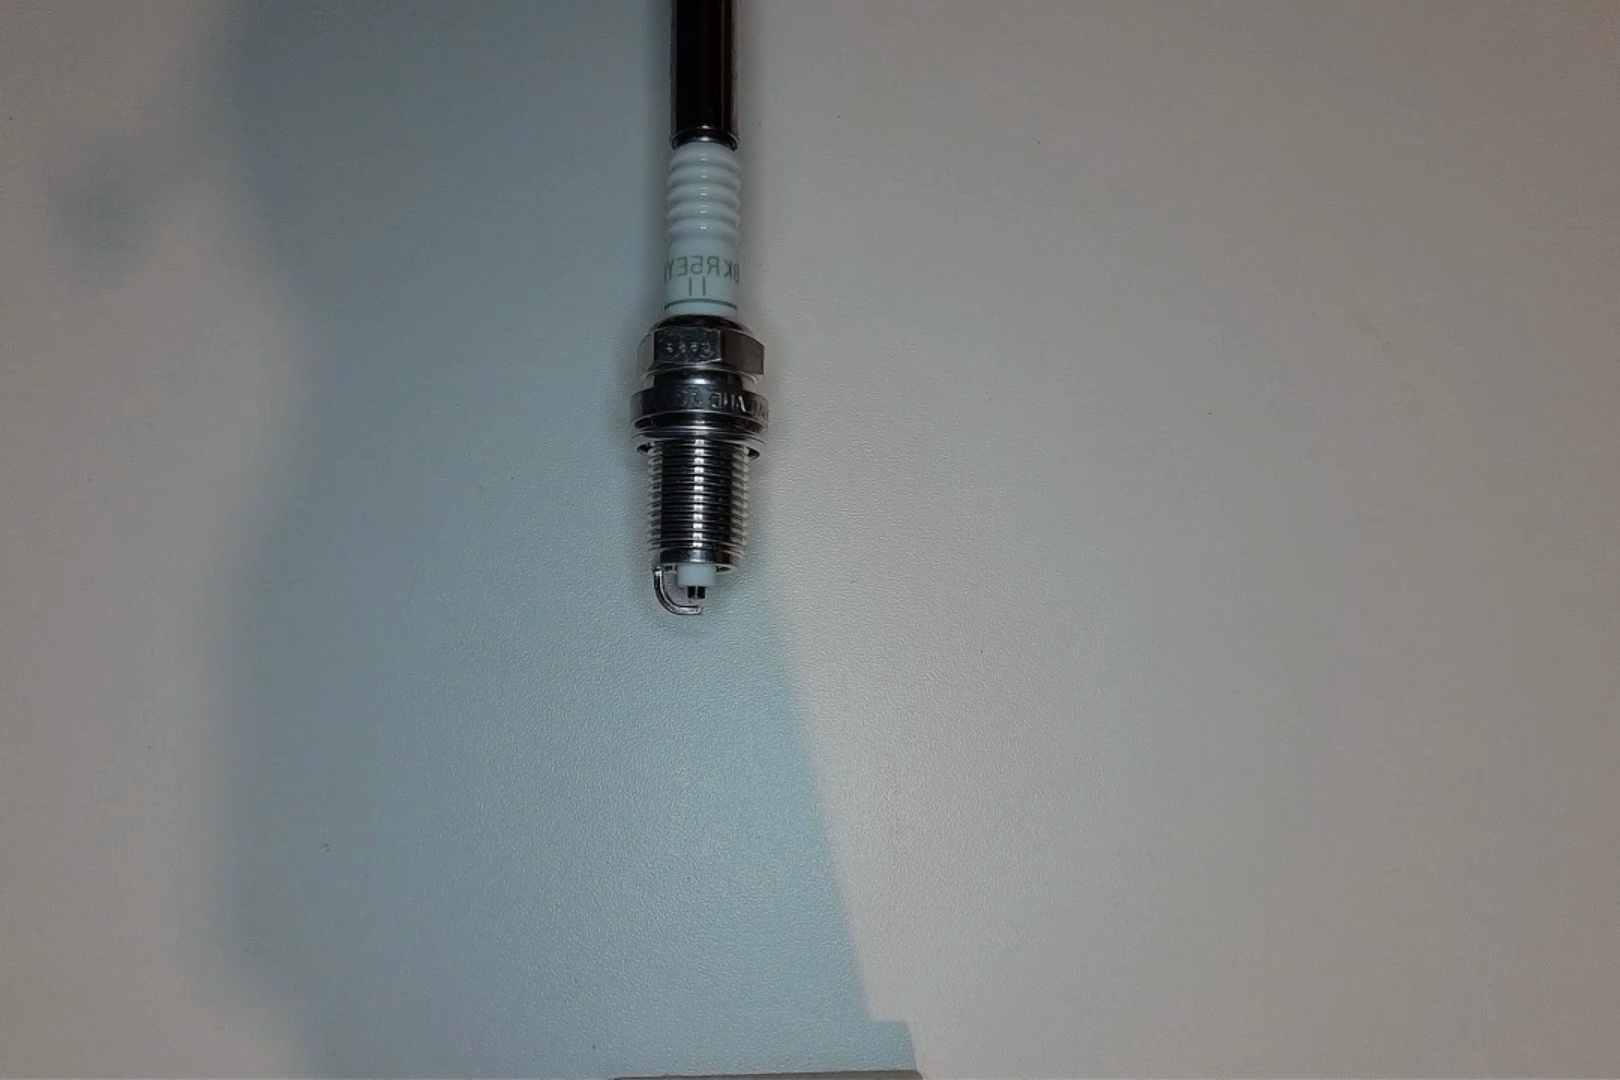
Label: normal